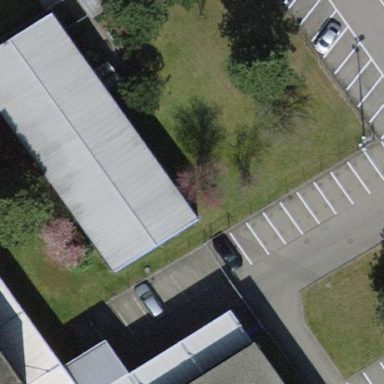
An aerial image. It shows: Industrial building.